Question: I'm attempting to draw a line with a circular point centered on each end of it and add it as a layer to a view. I have the general concept down, but as you can see from the screenshot, the line is a little misaligned and I haven't been able to figure out why.

I'm also unsure why there's a line there to begin with (as you can see, I've commented out the two lines that were supposed to be used to draw the line, but the line is drawn anyway).
'''
//Draw circle
UIBezierPath *path = [UIBezierPath bezierPathWithArcCenter:CGPointMake(100, 100) radius:10 startAngle:0 endAngle:DEGREES_TO_RADIANS(360) clockwise:TRUE];
//Add second circle
[path addArcWithCenter:CGPointMake(200.0, 200.0) radius:10 startAngle:0 endAngle:DEGREES_TO_RADIANS(360) clockwise:TRUE];
//[path addLineToPoint:CGPointMake(200.0, 200.0)];
//[path moveToPoint:CGPointMake(200.0, 200.0)];
[path closePath];
[[UIColor redColor] setStroke];
[[UIColor redColor] setFill];
[path stroke];
[path fill];
CAShapeLayer *shapeLayer = [CAShapeLayer layer];
shapeLayer.path = [path CGPath];
shapeLayer.strokeColor = [[UIColor redColor] CGColor];
shapeLayer.lineWidth = 4.0;
shapeLayer.fillColor = [[UIColor redColor] CGColor];
[self.view.layer addSublayer:shapeLayer];
'''
Any help is appreciated!
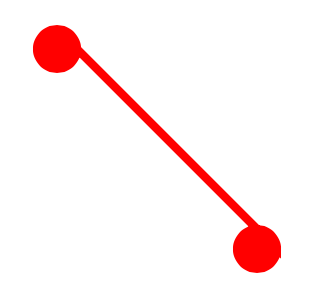
Answer: '''
UIBezierPath *path = [UIBezierPath bezierPathWithArcCenter:CGPointMake(100, 100) radius:10 startAngle:0 endAngle:DEGREES_TO_RADIANS(360) clockwise:TRUE];
//Add second circle
[path moveToPoint:CGPointMake(100.0, 100.0)];
[path addLineToPoint:CGPointMake(200, 200)];
[path moveToPoint:CGPointMake(200, 200)];
[path addArcWithCenter:CGPointMake(200, 200) radius:10 startAngle:0 endAngle:DEGREES_TO_RADIANS(360) clockwise:TRUE];
'''